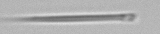
Label: fiber